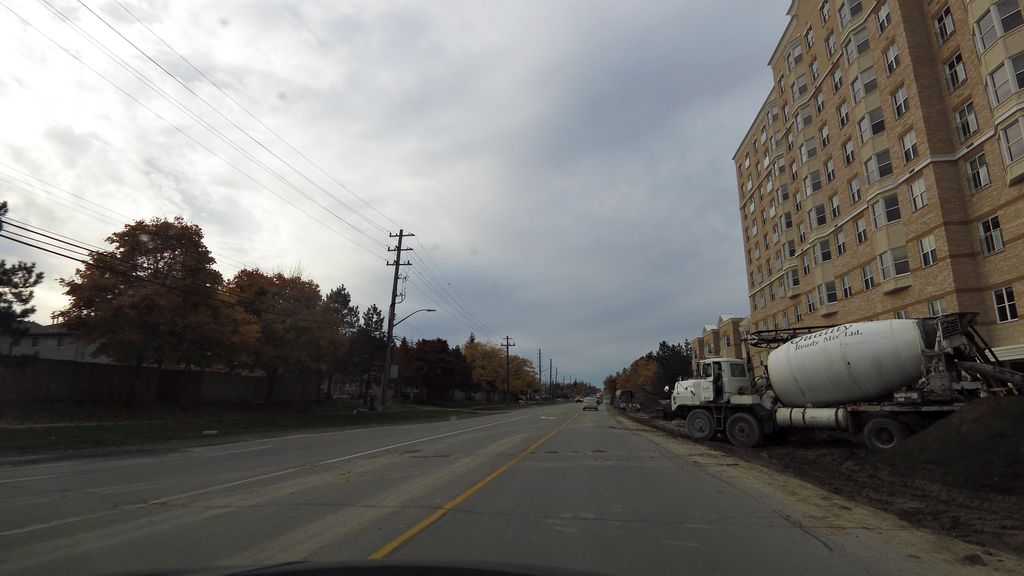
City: hamilton